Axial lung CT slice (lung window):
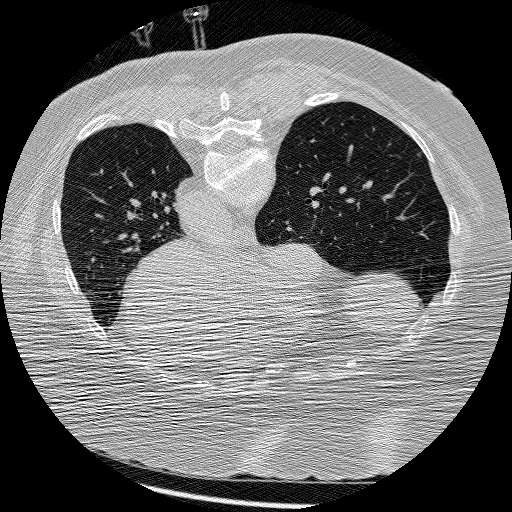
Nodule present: no